The trace is the raw vibration amplitude of a rotating bearing as a function of time. Diagnose the bearing from this image, choosing from: normal, inner_race, outer_race, ball.
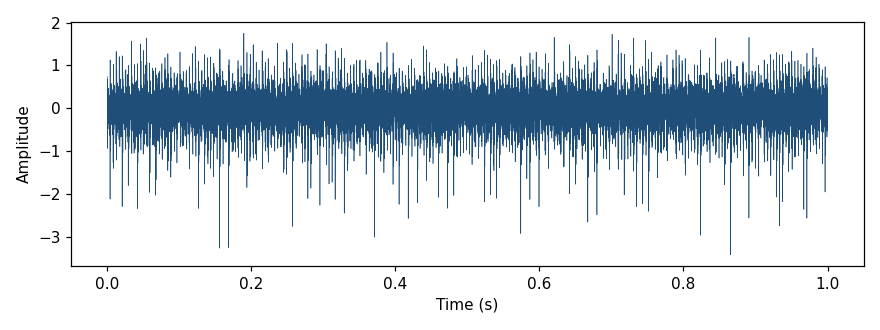
Answer: outer_race